Field crop: maize
Growth stage: 2
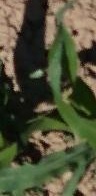
Species: maize